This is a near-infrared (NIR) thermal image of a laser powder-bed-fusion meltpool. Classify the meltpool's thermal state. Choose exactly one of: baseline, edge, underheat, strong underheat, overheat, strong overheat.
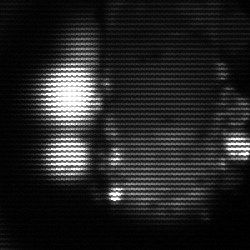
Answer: strong underheat